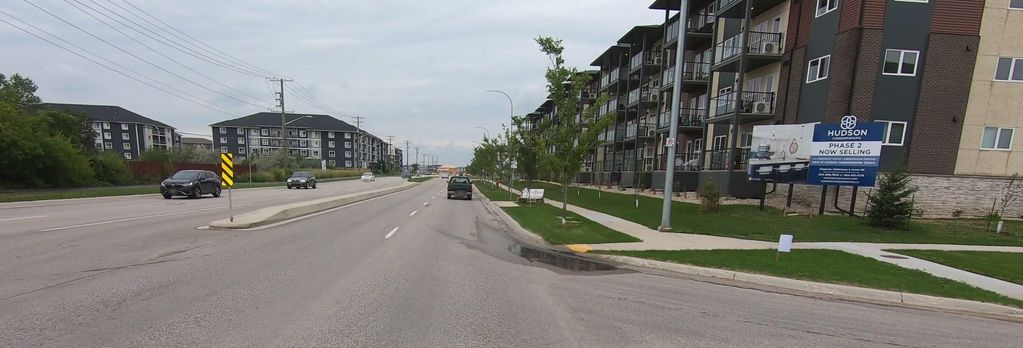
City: winnipeg